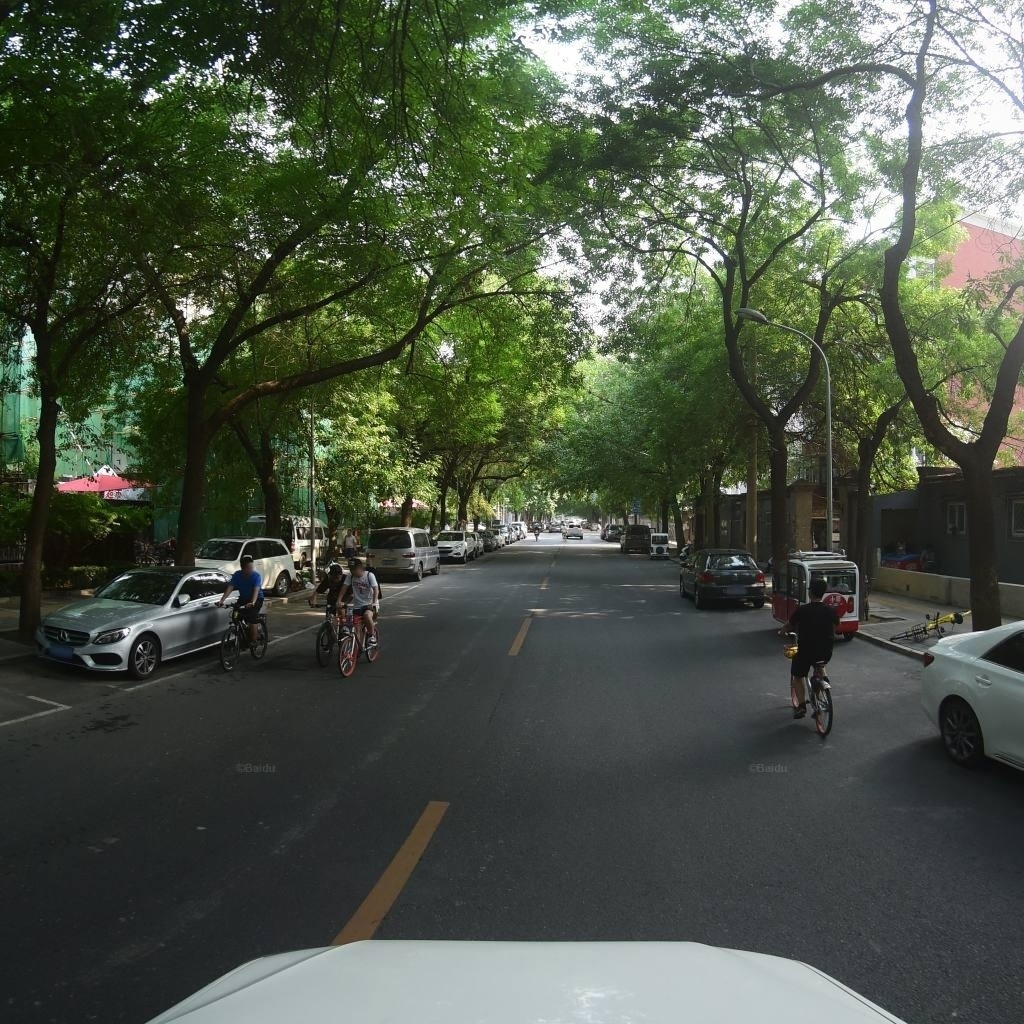
Region: Xicheng
Road damage annotations: longitudinal crack